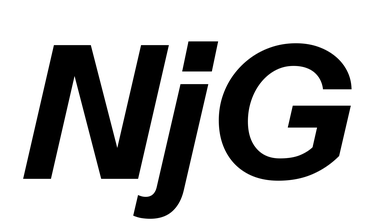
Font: InstrumentSans-Italic_Bold_Italic